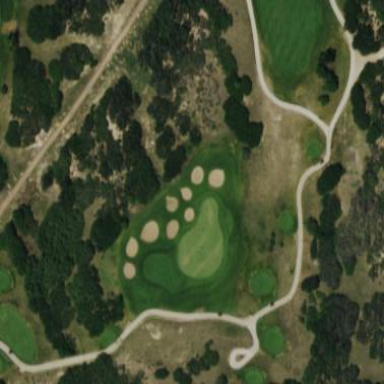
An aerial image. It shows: Rough area in golf course.